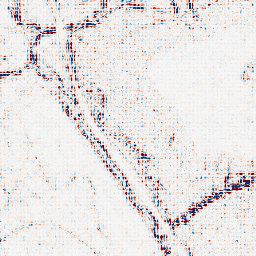
Category: wavelet
Decomposition family: wavelet_reverse_biorthogonal
Decomposition parameters: wavelet: rbio1.3
level: 2
Upsampling method: sinc_blackman
Upsampling parameters: scale: 4
kernel_size: 4
Upsampling scale: 4